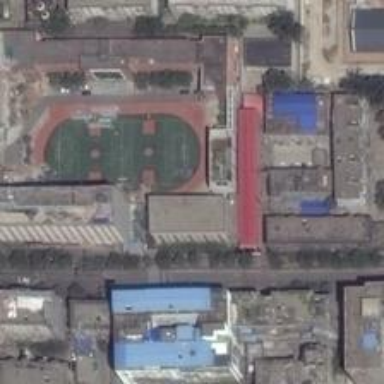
The playground consisting of two basketball courts is located at the street corner .